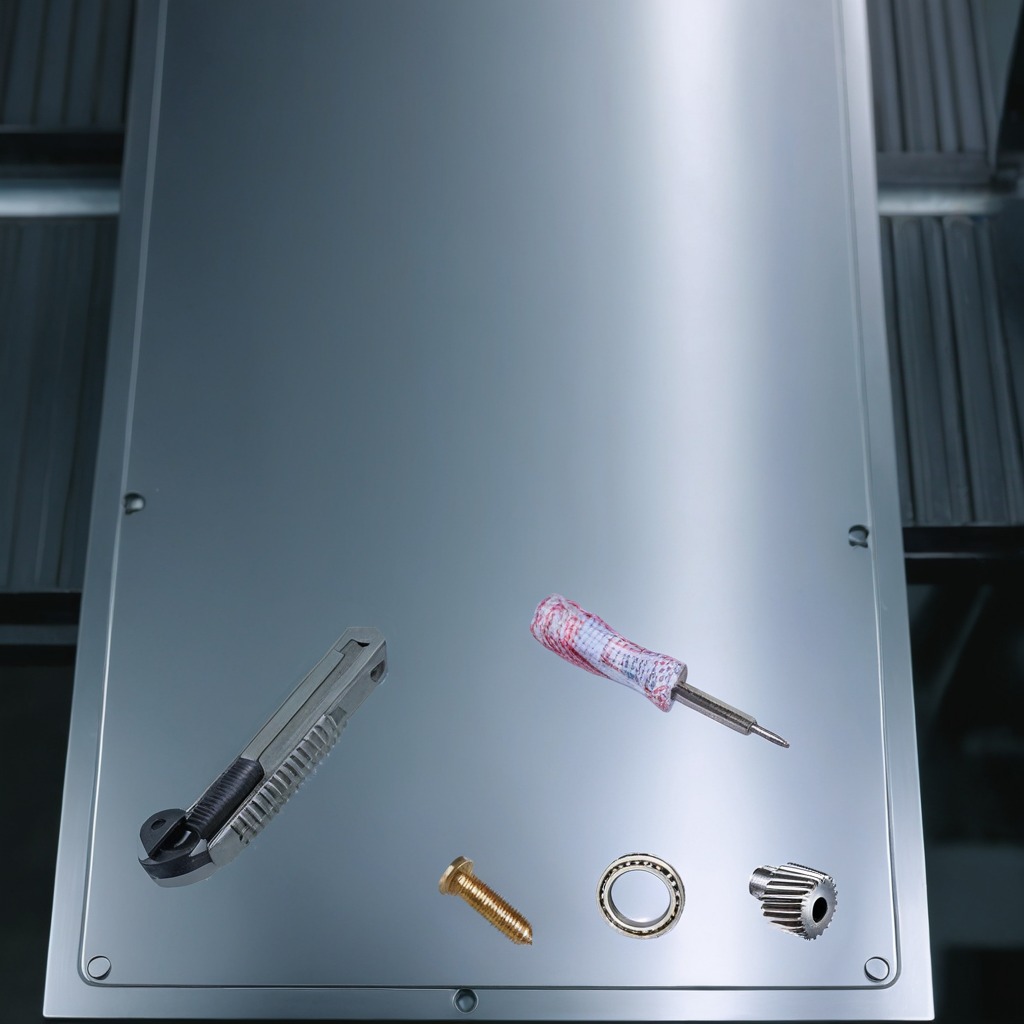
A ball bearing, a gear with teeth, a knife, a screwdriver and a screw are lying on a metal table in a machine shop under fluorescent lights.